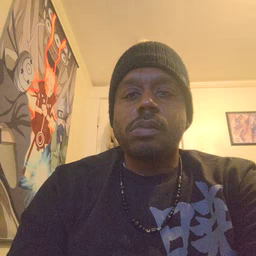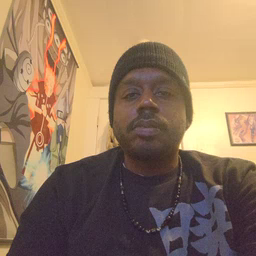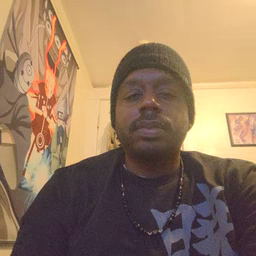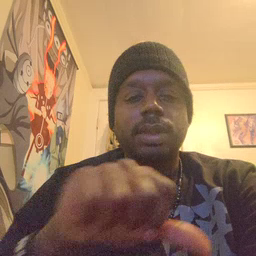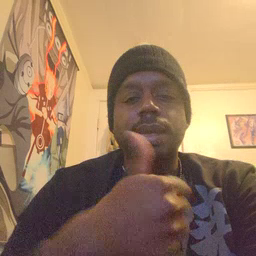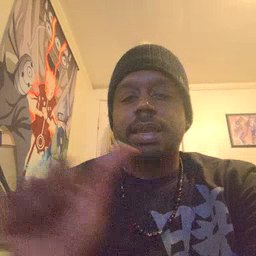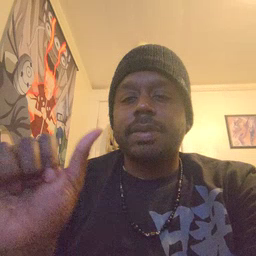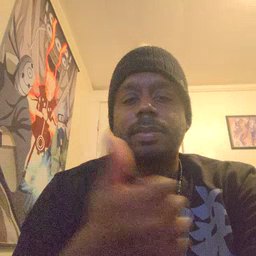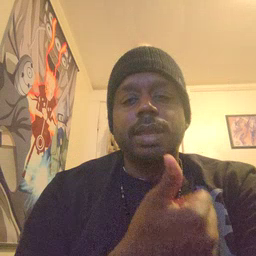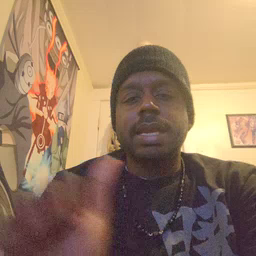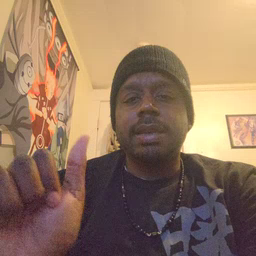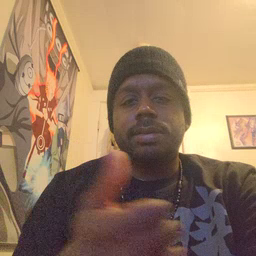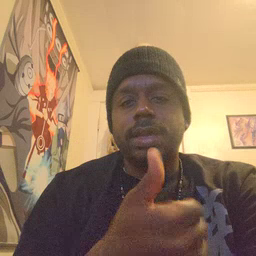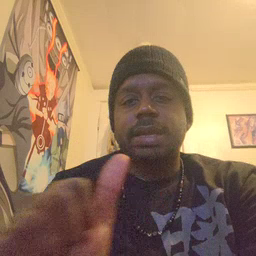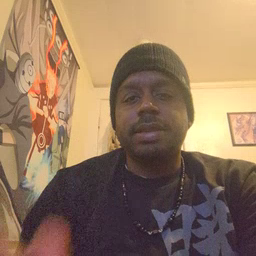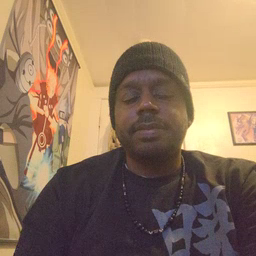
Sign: any